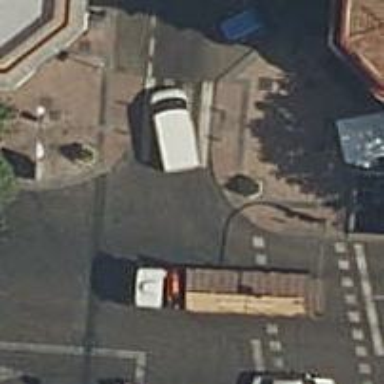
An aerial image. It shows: Marked road crossing.